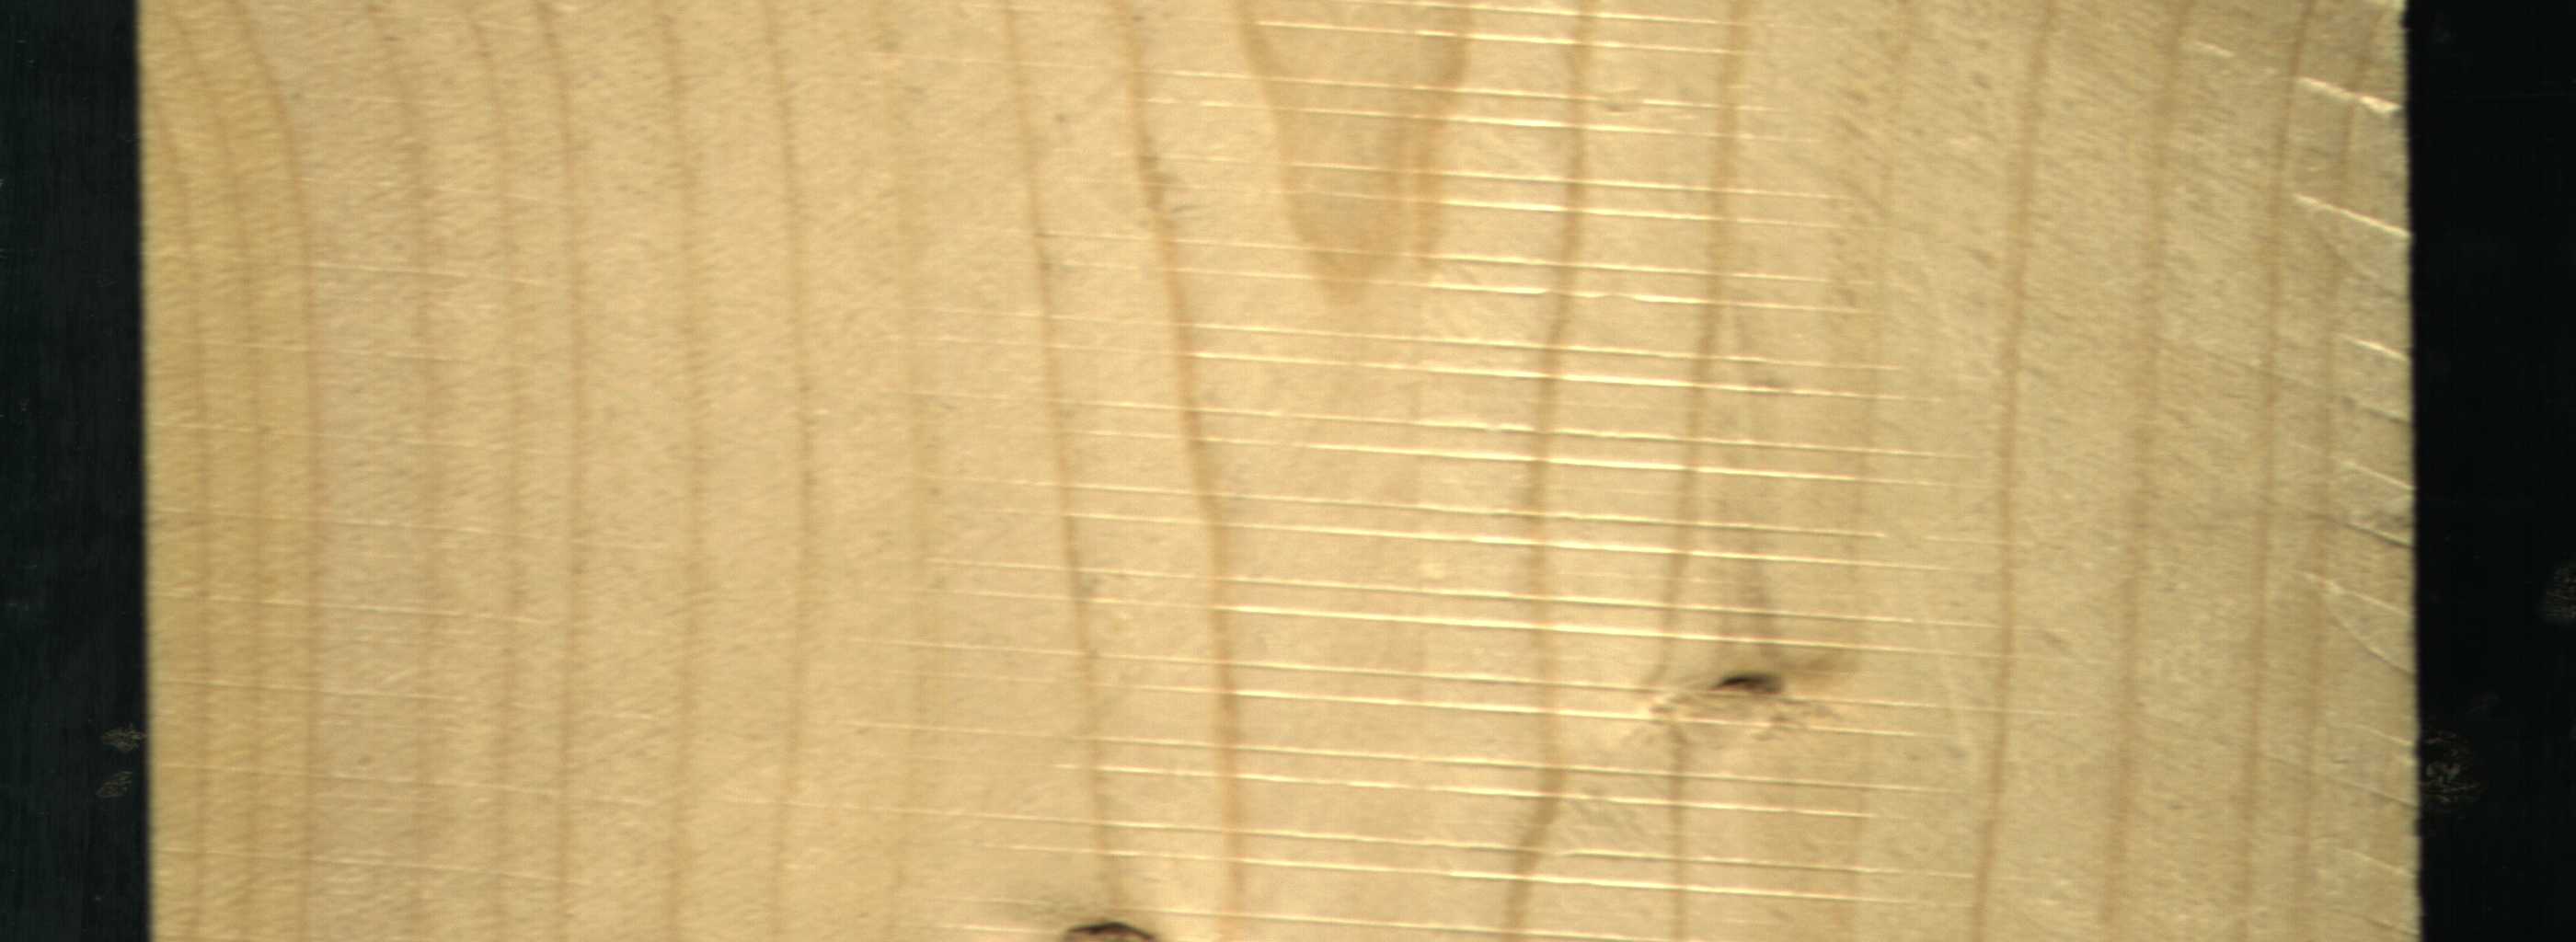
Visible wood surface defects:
Live_Knot
Live_Knot